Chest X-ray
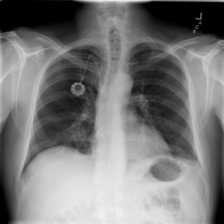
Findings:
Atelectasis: positive
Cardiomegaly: negative
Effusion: negative
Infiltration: negative
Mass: negative
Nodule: negative
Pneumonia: negative
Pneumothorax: negative
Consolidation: negative
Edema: negative
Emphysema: negative
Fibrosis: negative
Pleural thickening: negative
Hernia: negative